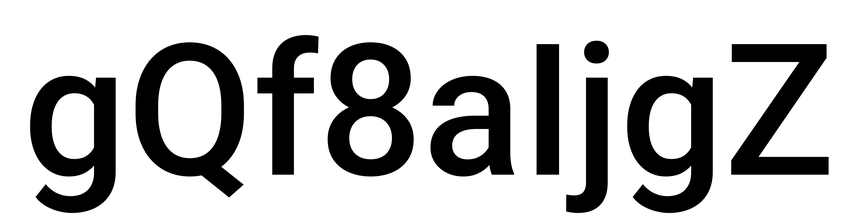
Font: Roboto_Medium